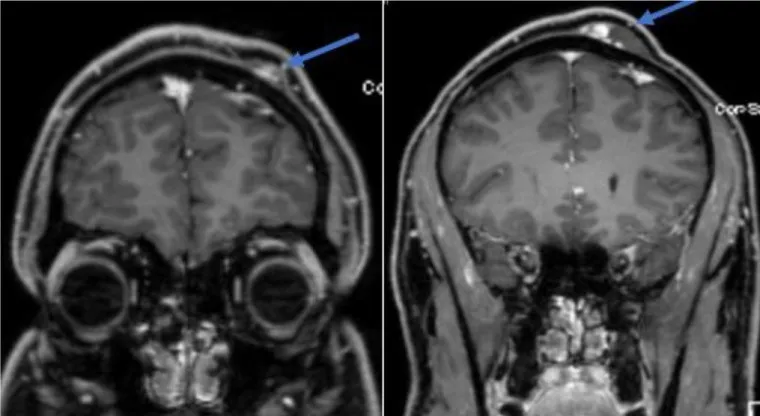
MRI T1 with contrast showing inhomogeneous contrast enhancement of the mass (blow arrows).
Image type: radiology (mri)